Question: I use Install4j 5.1.8 on a Windows 7 machine and I was not able to find any JRE 8 bundle.

Do I have to create the bundle manually or should I upgrade?
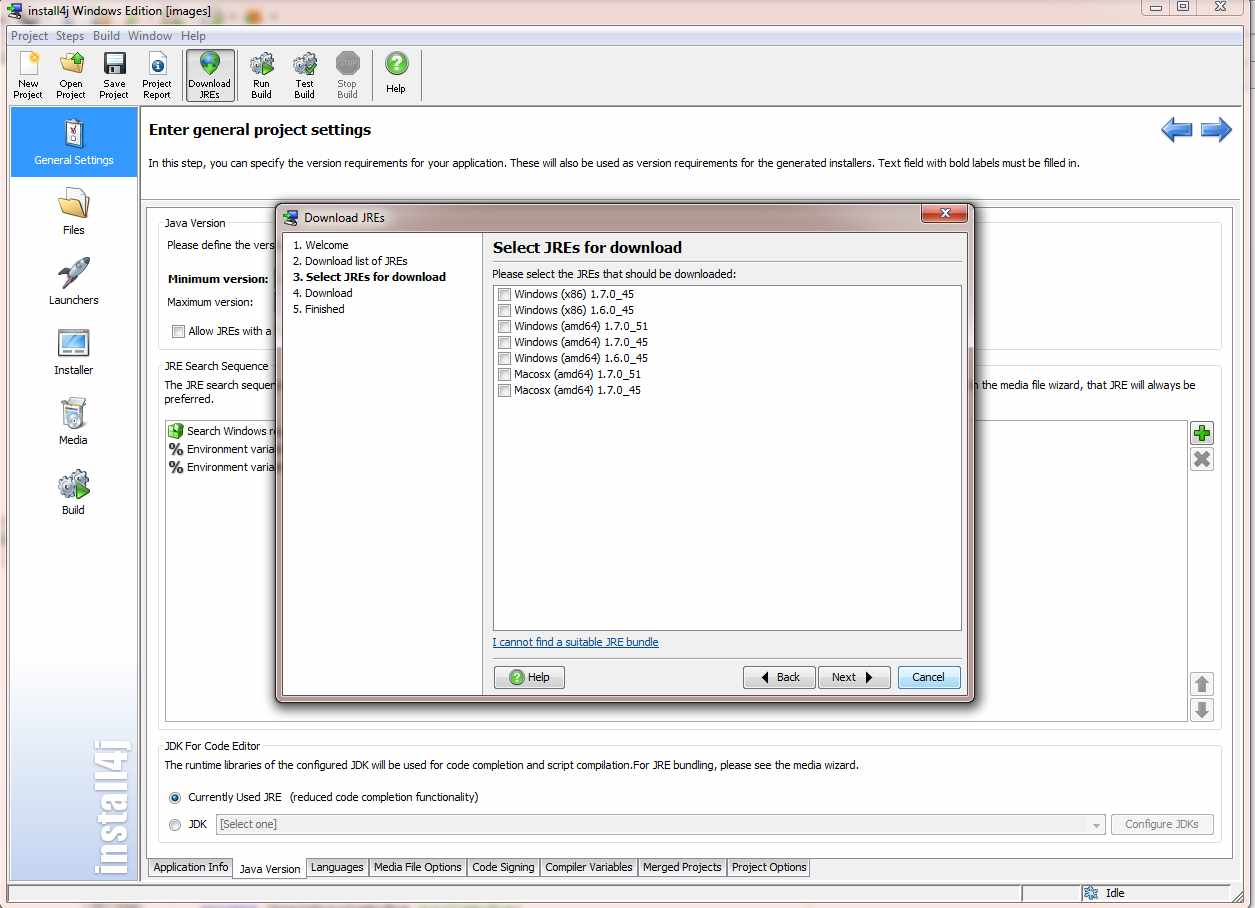
Answer: The Bundle format has changed in the 5.1.x series. With install4j 5.1.8 you only see the old bundles that are not updated anymore.
When you update to install4j 5.1.15, the new bundles will be listed. Those include 8.x bundles.